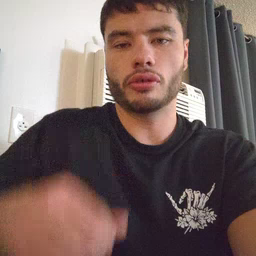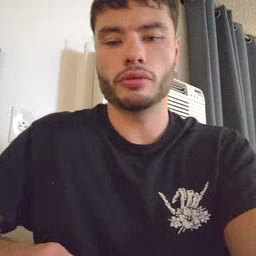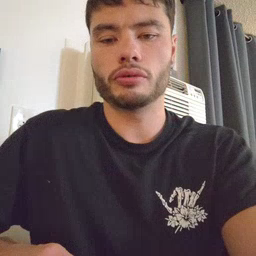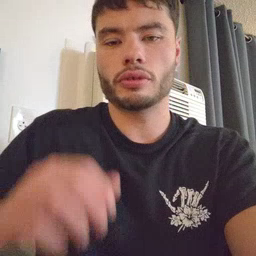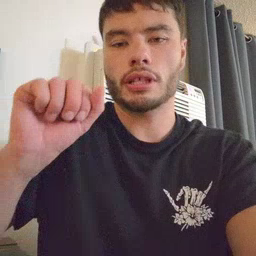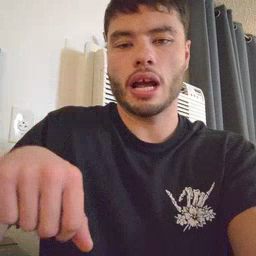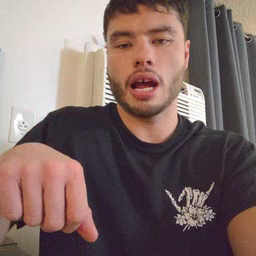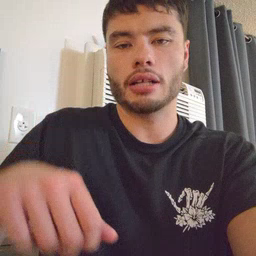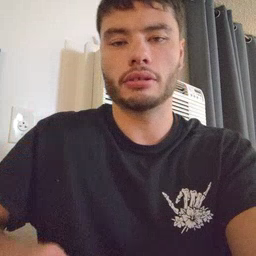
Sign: can